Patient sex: M
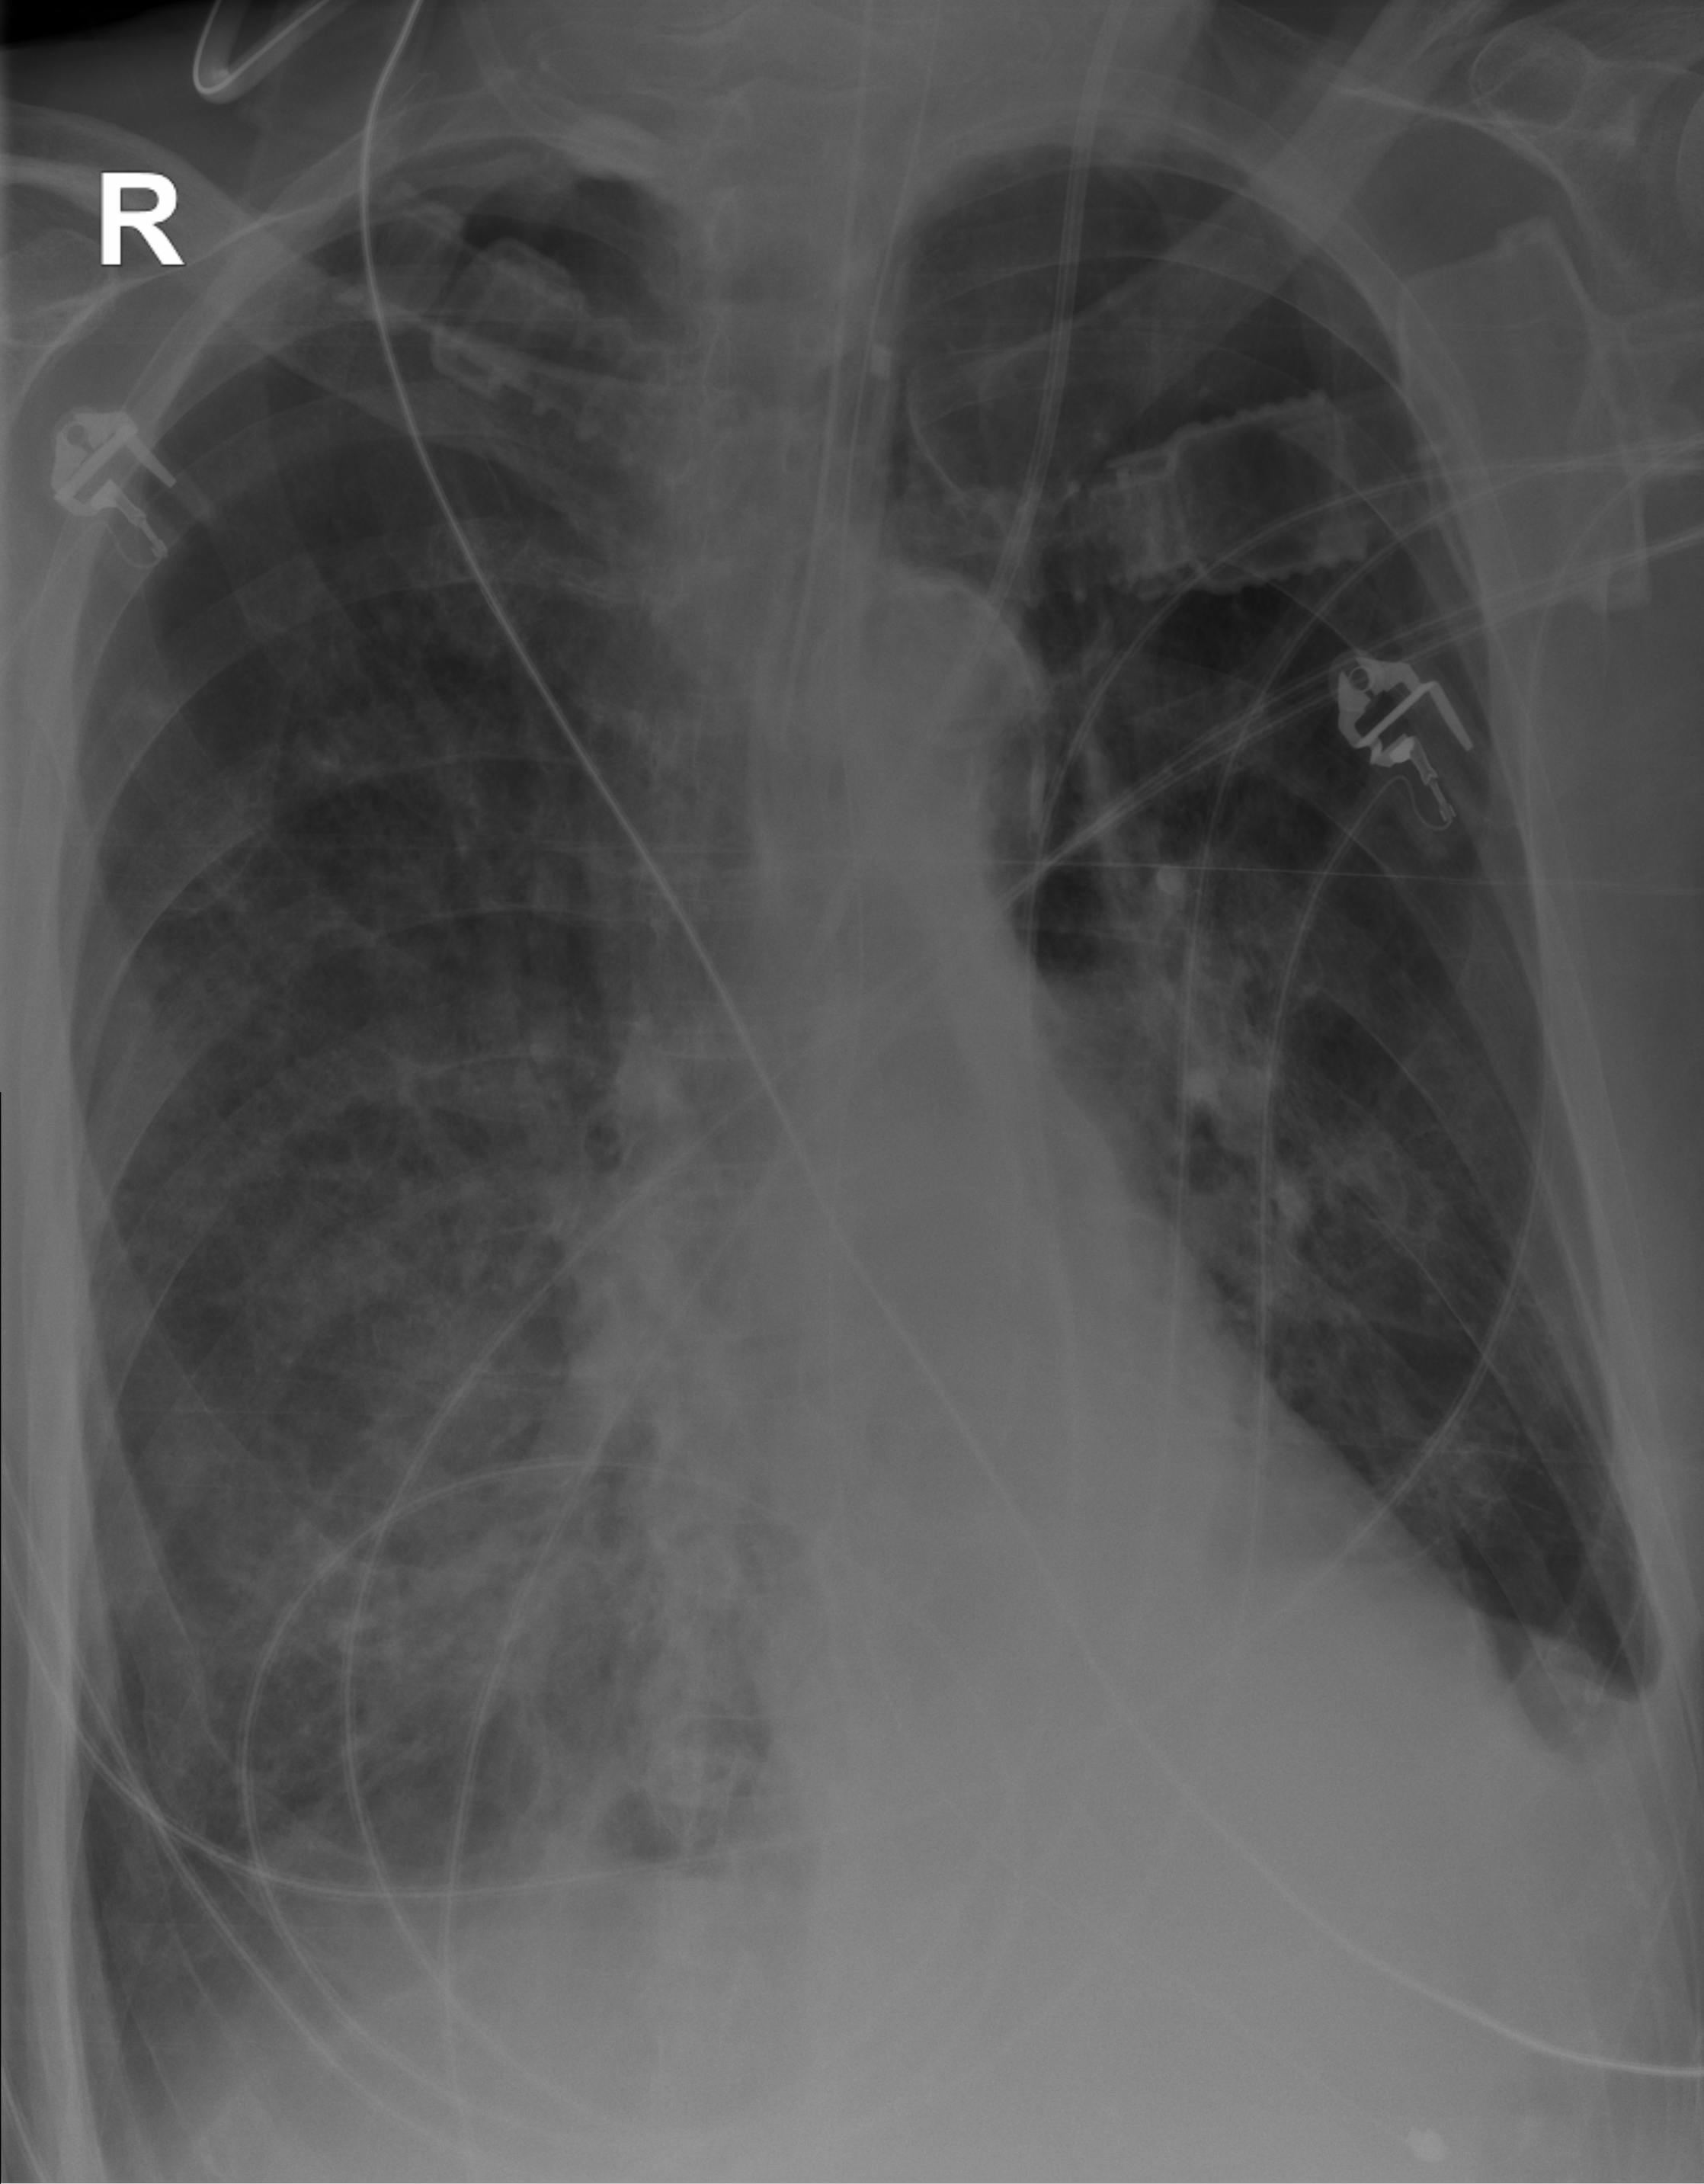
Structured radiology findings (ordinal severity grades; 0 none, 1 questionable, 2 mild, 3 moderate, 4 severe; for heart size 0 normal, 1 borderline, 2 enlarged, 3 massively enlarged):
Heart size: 0
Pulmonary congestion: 0
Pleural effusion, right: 2
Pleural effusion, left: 2
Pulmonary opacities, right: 3
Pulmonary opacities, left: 0
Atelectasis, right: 2
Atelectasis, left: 1